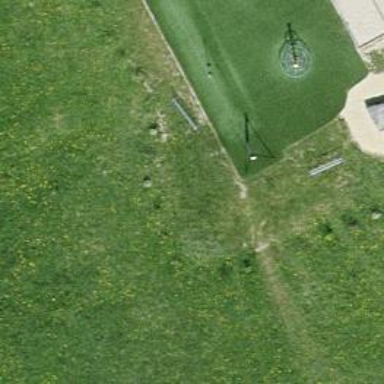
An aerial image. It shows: Playground featuring zipwire.